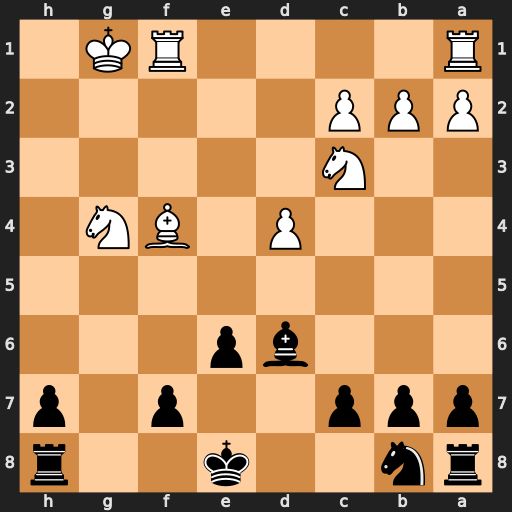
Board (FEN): rn2k2r/ppp2p1p/3bp3/8/3P1BN1/2N5/PPP5/R4RK1
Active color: b
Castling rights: kq
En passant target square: -
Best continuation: Rg8 Kh2 Rxg4 Bxd6 cxd6 Nb5 Na6